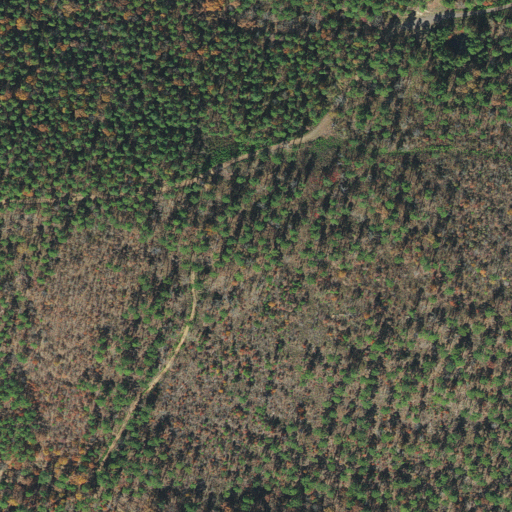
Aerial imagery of mountain in Arkansas named High Point Mountain containing mixed forest, evergreen forest, deciduous forest, and shrub